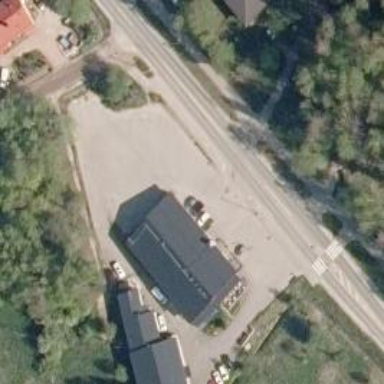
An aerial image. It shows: Paved parking area.